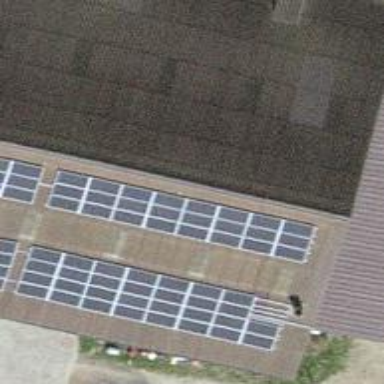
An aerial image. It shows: Solar power generator using photovoltaic panels.